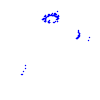
Particle: kaon